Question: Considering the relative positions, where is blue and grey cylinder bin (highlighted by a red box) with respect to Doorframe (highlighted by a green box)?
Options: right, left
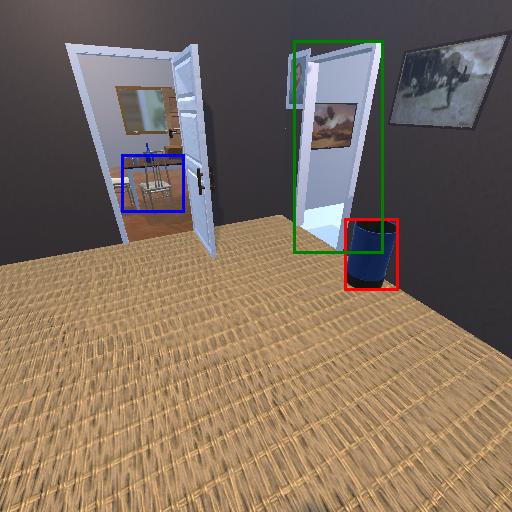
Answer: right